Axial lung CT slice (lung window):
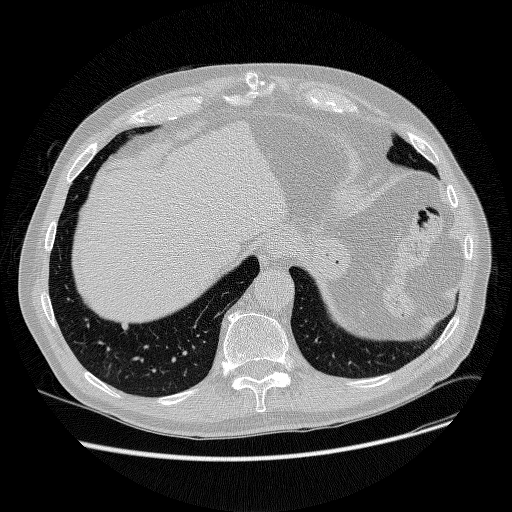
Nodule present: yes
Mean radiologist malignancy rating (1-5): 3